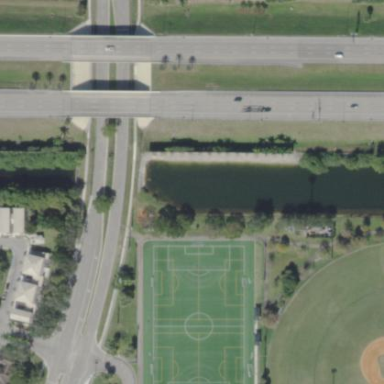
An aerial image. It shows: Pitch for soccer and lacrosse with new artificial turf.